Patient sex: M
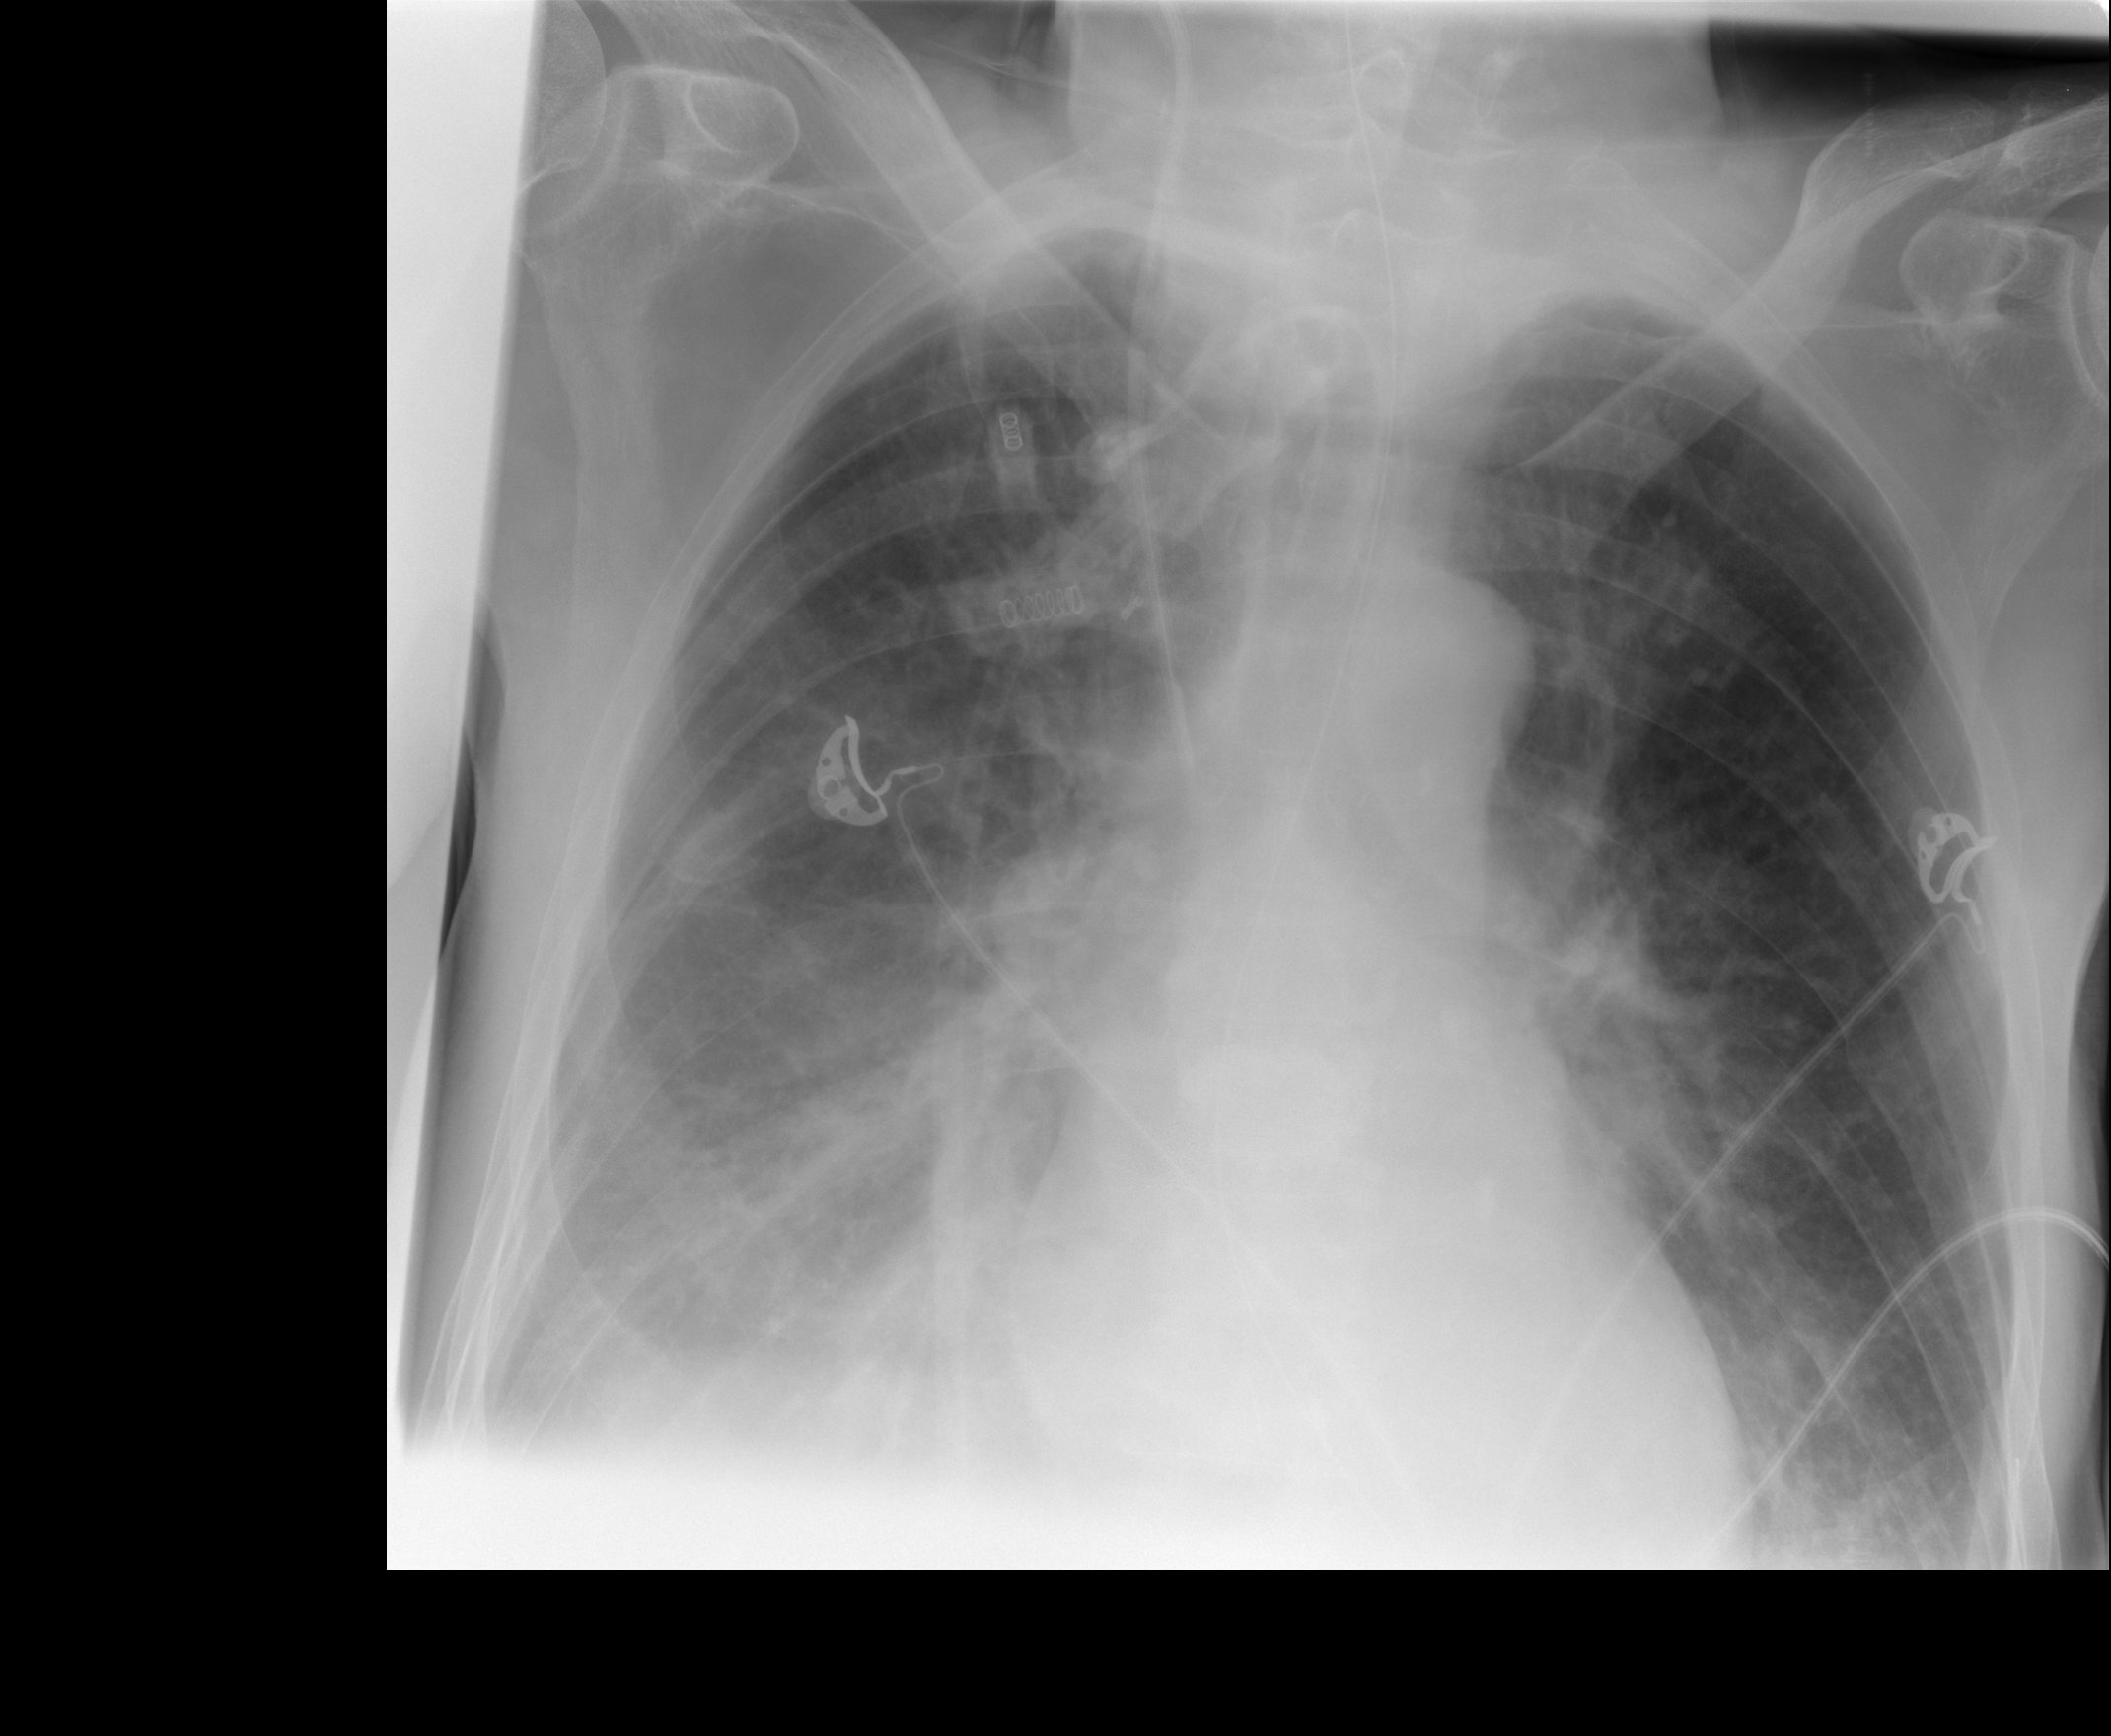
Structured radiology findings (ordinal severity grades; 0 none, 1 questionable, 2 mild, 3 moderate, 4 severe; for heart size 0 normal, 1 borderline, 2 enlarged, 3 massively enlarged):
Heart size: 0
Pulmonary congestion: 2
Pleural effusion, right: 3
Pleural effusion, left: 2
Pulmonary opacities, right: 0
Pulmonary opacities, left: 0
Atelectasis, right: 3
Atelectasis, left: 2